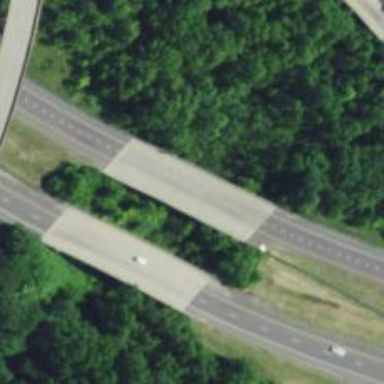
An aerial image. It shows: Motorway bridge.